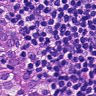
Metastatic tissue present: yes